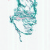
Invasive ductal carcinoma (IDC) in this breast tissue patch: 0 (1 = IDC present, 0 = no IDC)